Current action and preconditions to check: trajectory_clear

Your task: For each precondition in the list above, predict whether it will hold at this action.

Consider the current scene as observed from the mobile robot's camera, and analyze the predicted future states of all dynamic agents (e.g., people, animals, vehicles, or any moving entities) within the NEXT SECOND.

IMPORTANT: Only answer "very likely" if you are absolutely certain—based on strong, clear evidence—that a dynamic agent will violate the precondition in the predicted future state. Do NOT answer "very likely" for unlikely, ambiguous, or low-probability risks.

Ask yourself for each precondition: Is there a high probability, with clear and convincing evidence, that the predicted future states of any dynamic agent will interfere with the predicted future state of the currently executing action within the NEXT SECOND, causing that precondition to fail?

Assess the risk level based on these predictions. Use "likely" or "very likely" if motions create a clear risk of interference.

Use "neutral" or "improbable" if agents are nearby but their predicted paths are clearly diverging or non-conflicting.

Failure Risk Categories: "very improbable", "improbable", "neutral", "likely", "very likely"

Answer Format: Output ONLY the probability_of_failure value from these categories: "very improbable", "improbable", "neutral", "likely", "very likely"

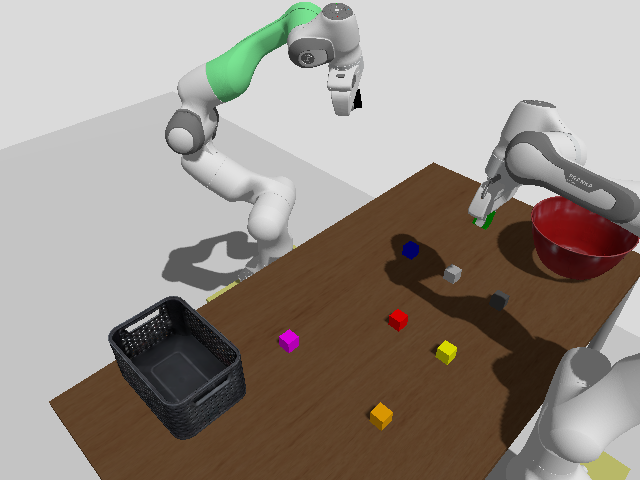

Answer: very improbable